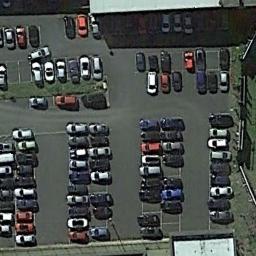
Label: parking_lot